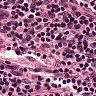
Metastatic tissue present: no